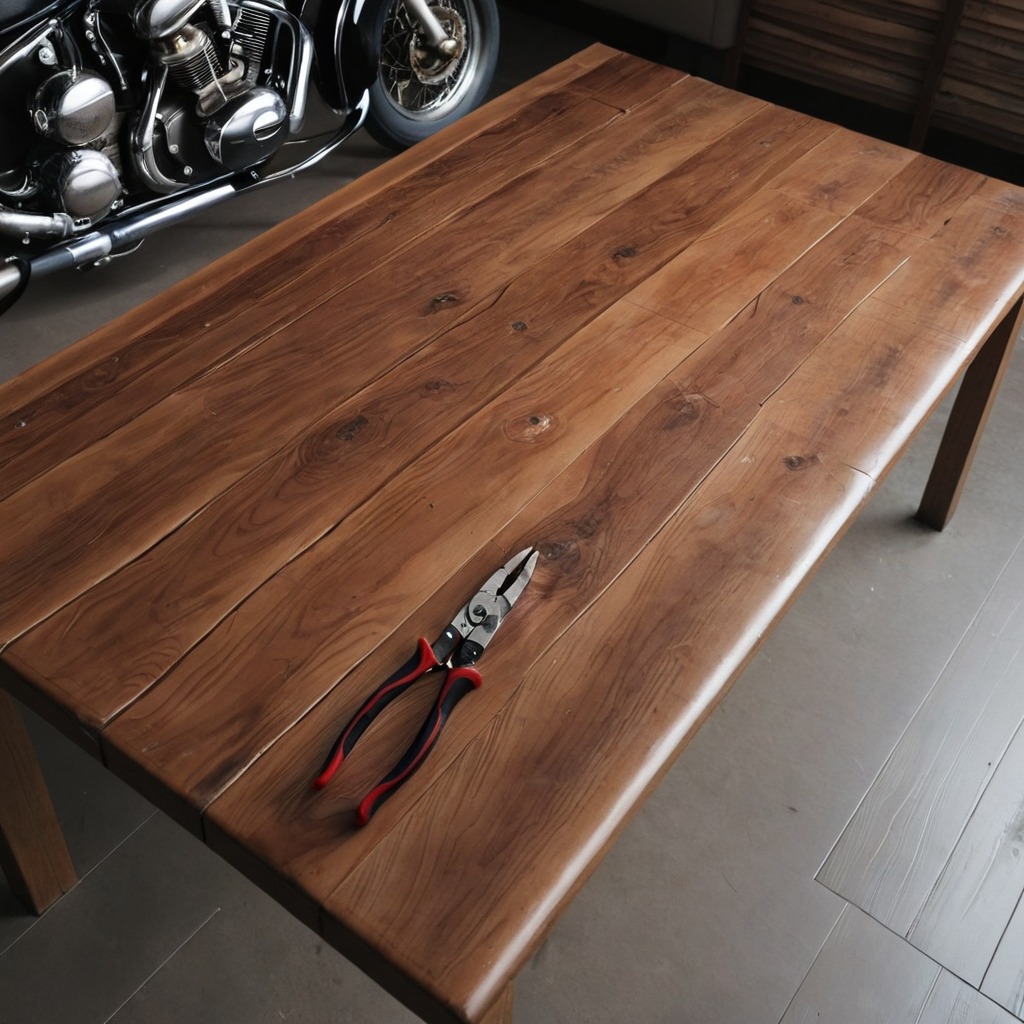
A plier is lying on the oil-spilled wooden table in a vintage motorcycle garage.